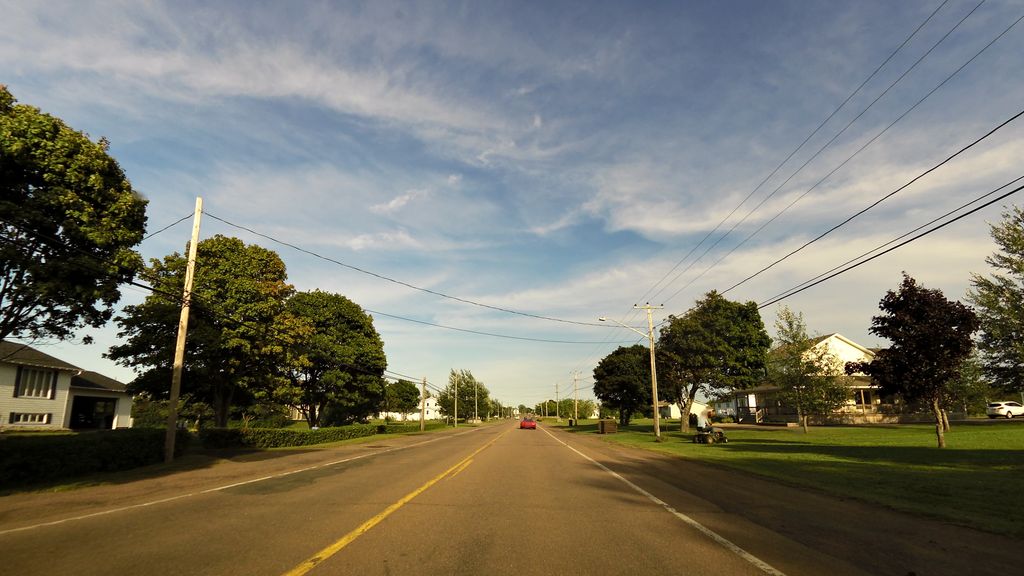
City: charlottetown